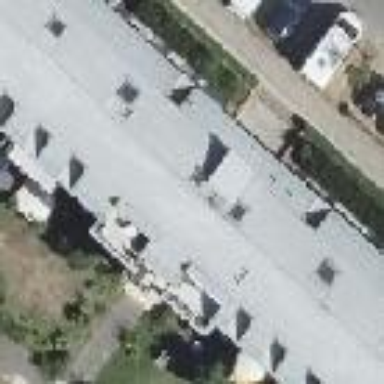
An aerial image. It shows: Gambrel-roofed building with apartments.